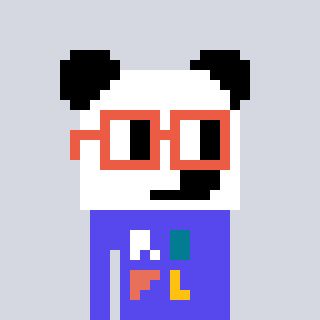
a pixel art character with square orange glasses, a panda-shaped head and a computerblue-colored body on a cool background